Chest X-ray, PA view. Patient: 56 years old, sex F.
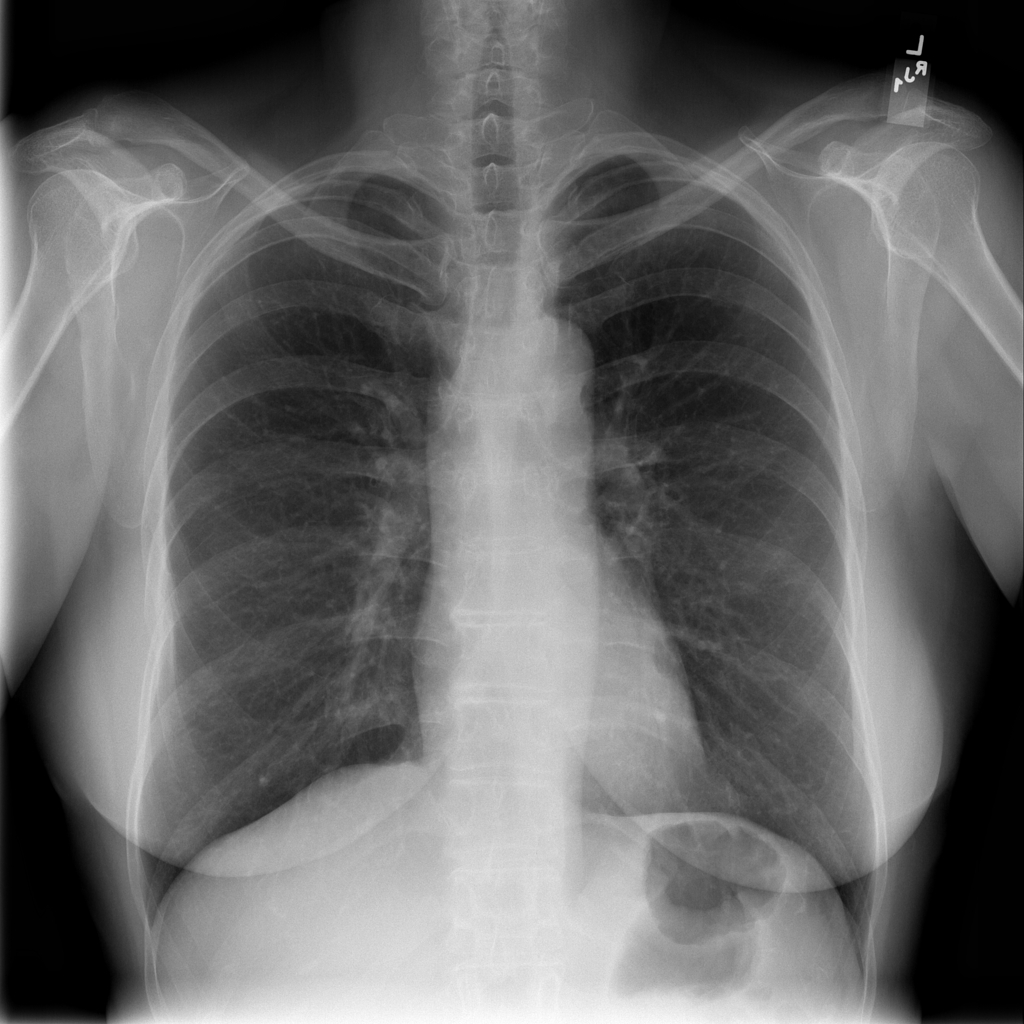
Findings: No Finding